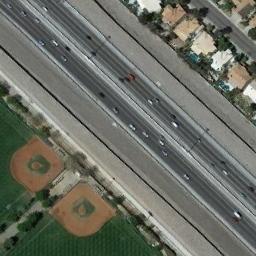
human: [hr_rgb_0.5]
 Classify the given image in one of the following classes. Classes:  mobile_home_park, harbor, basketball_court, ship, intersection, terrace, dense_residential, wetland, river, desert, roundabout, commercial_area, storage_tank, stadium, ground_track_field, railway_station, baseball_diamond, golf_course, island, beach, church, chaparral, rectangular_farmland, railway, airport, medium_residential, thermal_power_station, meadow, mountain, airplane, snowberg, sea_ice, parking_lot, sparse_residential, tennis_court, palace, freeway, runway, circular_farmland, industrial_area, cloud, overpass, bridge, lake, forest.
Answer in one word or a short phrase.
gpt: baseball_diamond